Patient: sex M, age 47
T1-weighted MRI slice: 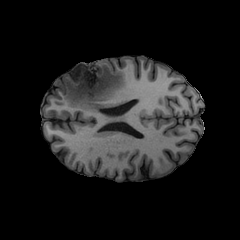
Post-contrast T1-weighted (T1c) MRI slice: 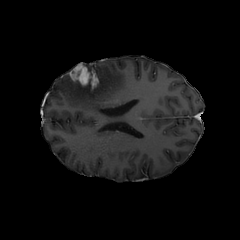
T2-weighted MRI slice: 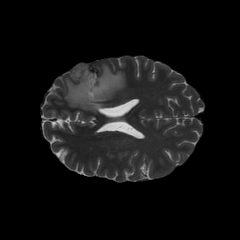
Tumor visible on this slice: yes
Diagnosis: Glioblastoma, IDH-wildtype
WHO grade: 4